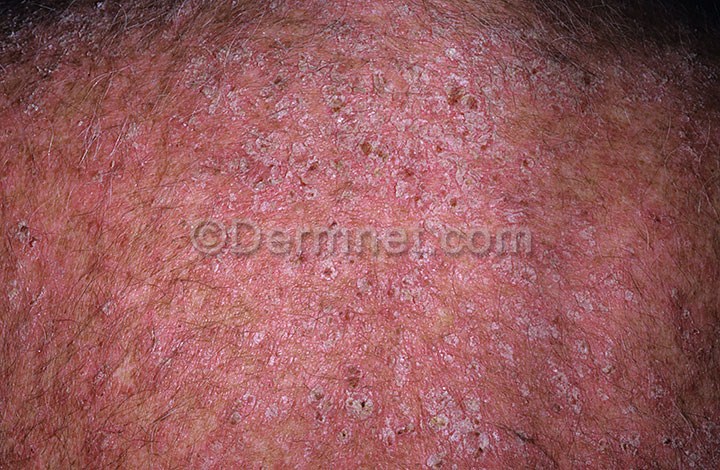
Disease: Lupus and other Connective Tissue diseases